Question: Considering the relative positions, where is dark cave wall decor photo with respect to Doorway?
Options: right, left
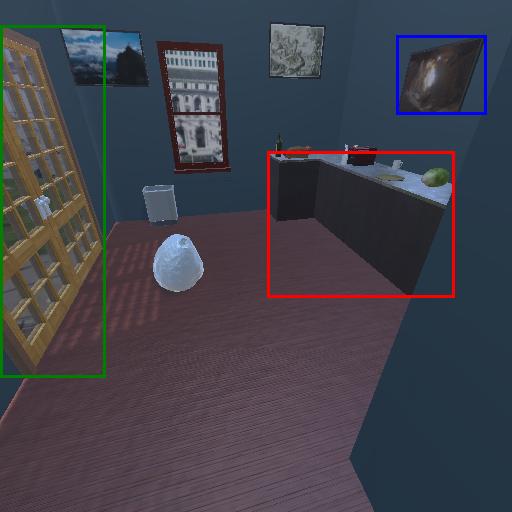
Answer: right